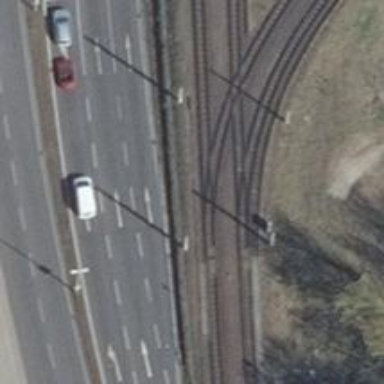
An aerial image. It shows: Railway switch with the turnout on the right side.